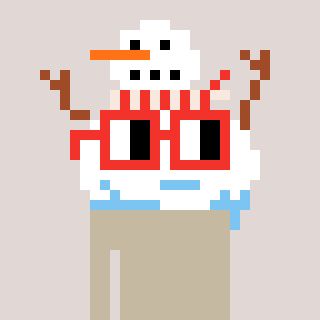
a pixel art character with square red glasses, a snowman-shaped head and a peachy-colored body on a warm background